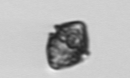
Label: Kryptoperidinium_triquetrum